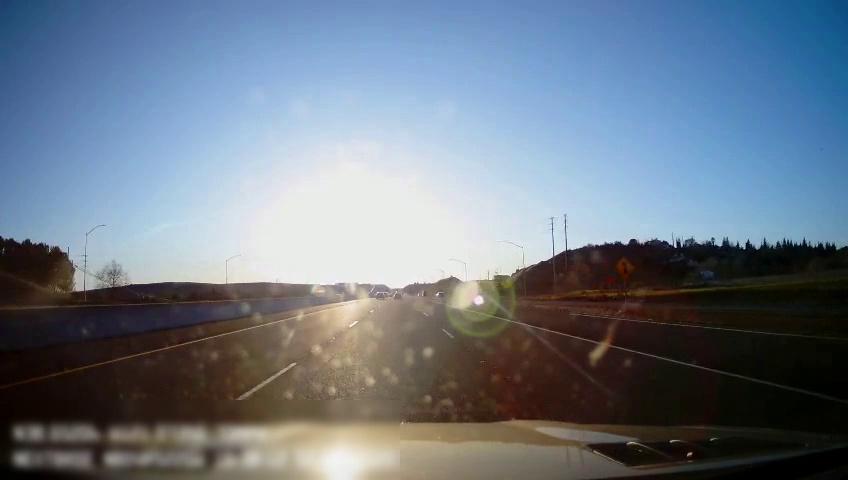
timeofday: Day
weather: Sunny
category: Drivable Space
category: Drivable Space
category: Lanes | Current Lane
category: Lanes | Current Lane
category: Lanes | Alternate Lane
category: Lanes | Alternate Lane
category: Lanes | Alternate Lane